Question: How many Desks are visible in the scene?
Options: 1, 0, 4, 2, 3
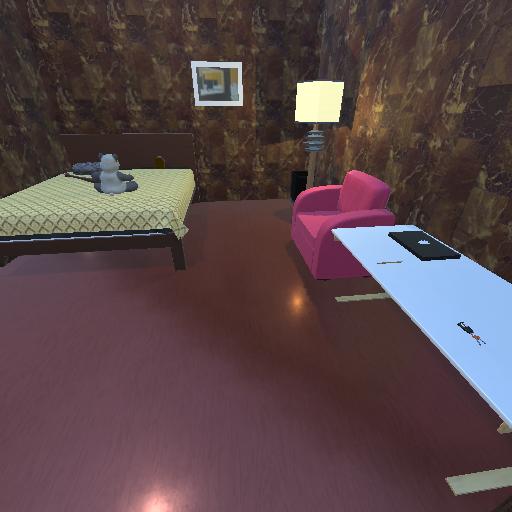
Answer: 1